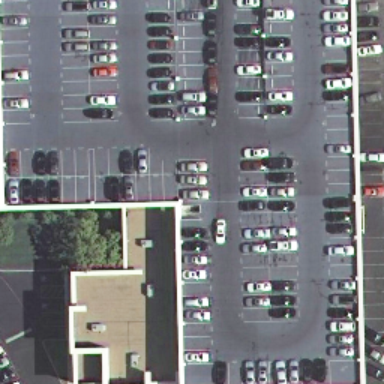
Lots of cars parked neatly in the parking lot .